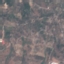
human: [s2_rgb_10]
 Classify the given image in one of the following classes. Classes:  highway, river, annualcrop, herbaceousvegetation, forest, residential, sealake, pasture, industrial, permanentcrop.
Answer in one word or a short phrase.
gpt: PermanentCrop